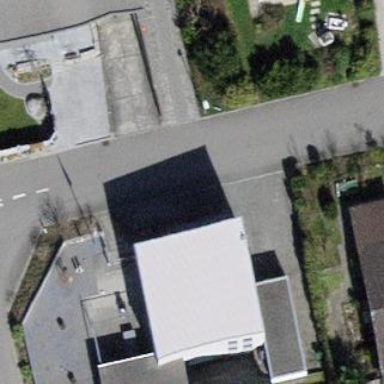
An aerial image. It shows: Flat-roofed building.